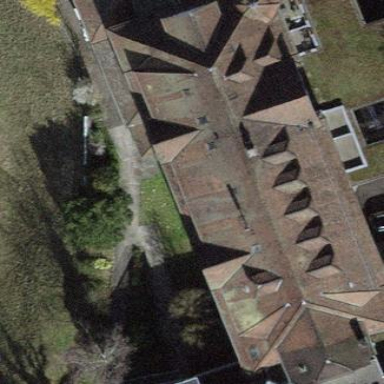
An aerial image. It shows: Hotel with tiled roof.